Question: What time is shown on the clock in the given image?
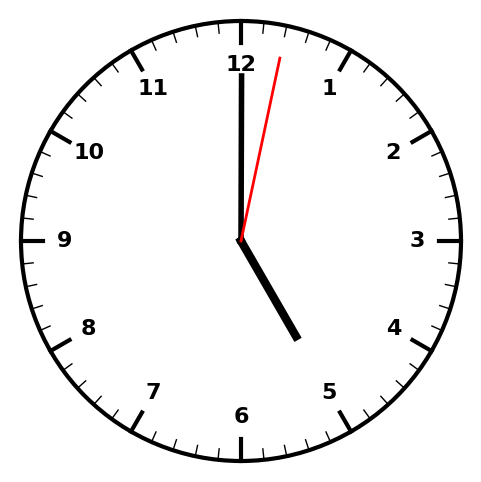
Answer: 05:00:02